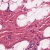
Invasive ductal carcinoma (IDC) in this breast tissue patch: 0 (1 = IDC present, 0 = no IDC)